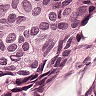
Metastatic tissue present: yes